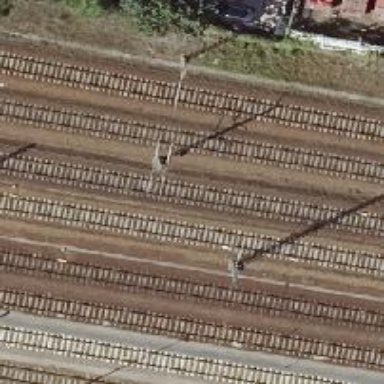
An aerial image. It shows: Milestone along the railway track with catenary mast.